Question: Sometimes when I'm viewing existing code, some fragments appear very odd: one symbol per row with alignment to left. For example, I have opened some code of some framework and I saw that weird formatting in some fragments. I have checked that those lines do not contain tabs or spaces. So, what might be a cause? I would be cool to hear from you that you have experienced that too, so please mark a question or post to comments.
UPDATE: here's the screen:
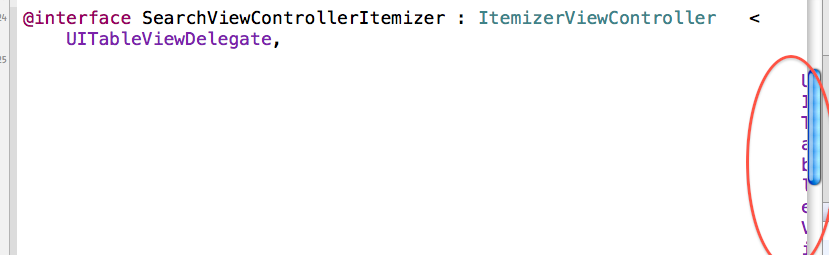
Answer: That looks like a bug that you need to <URL>.